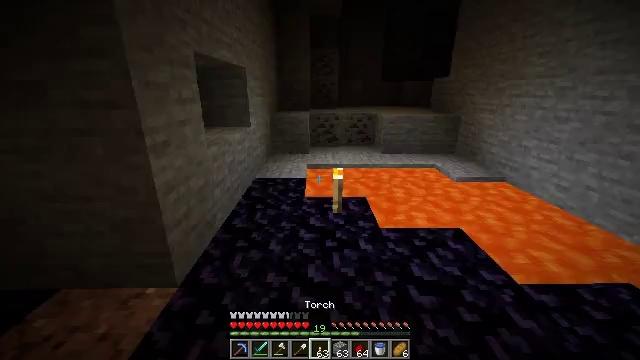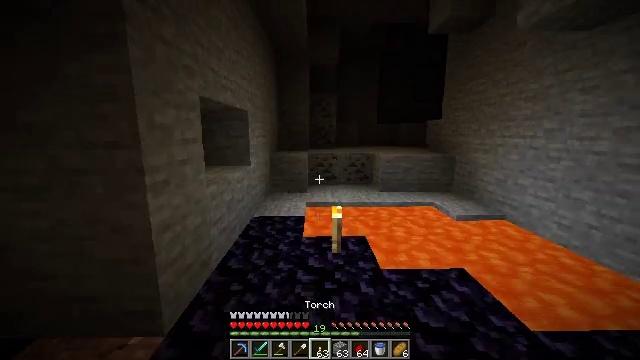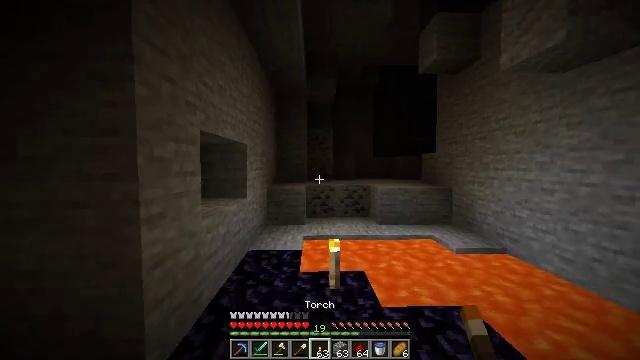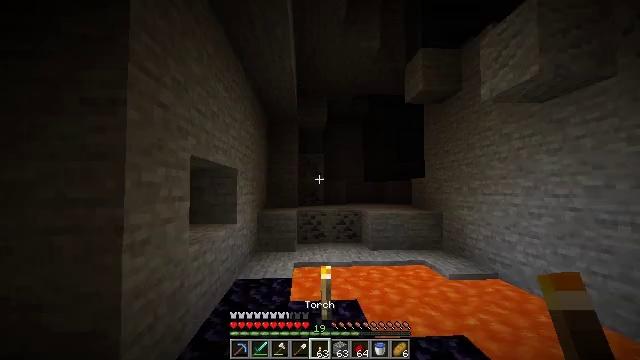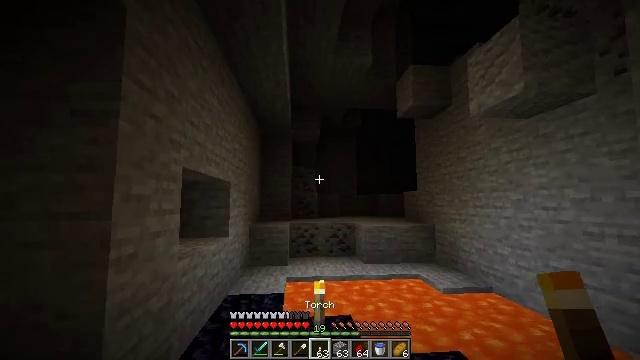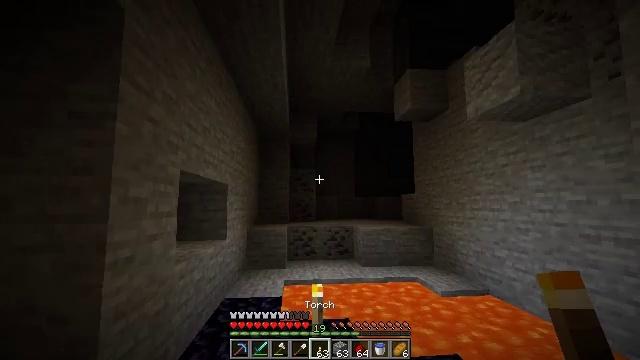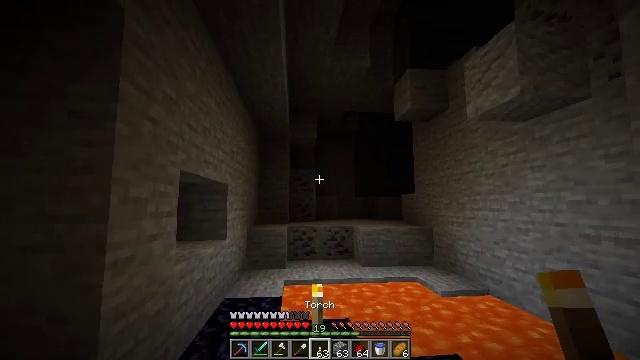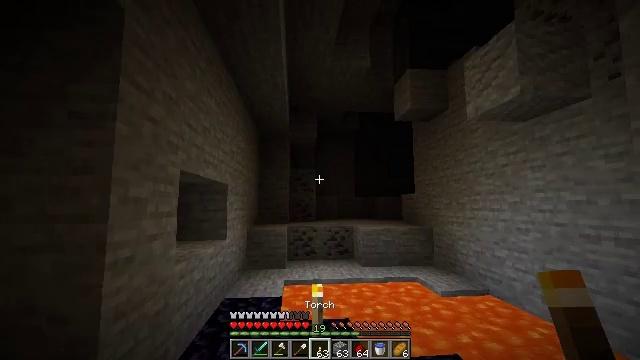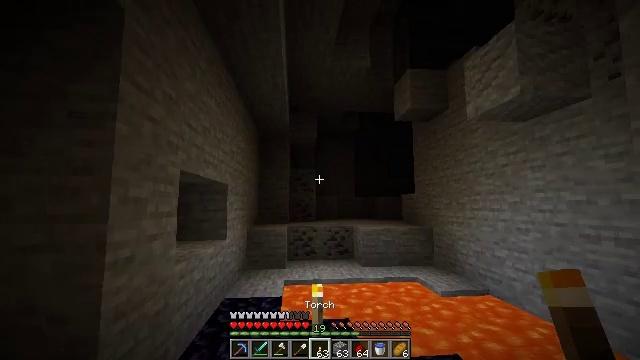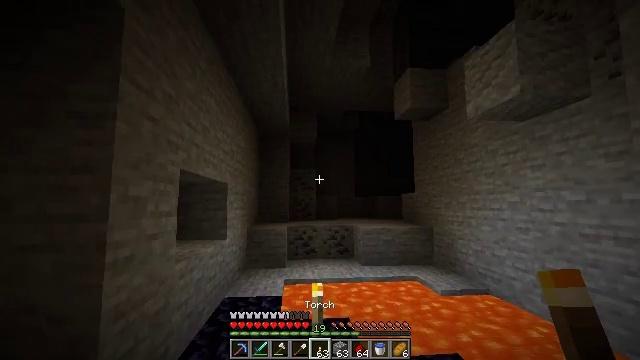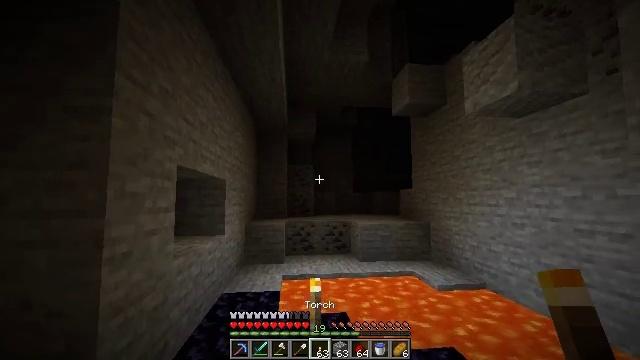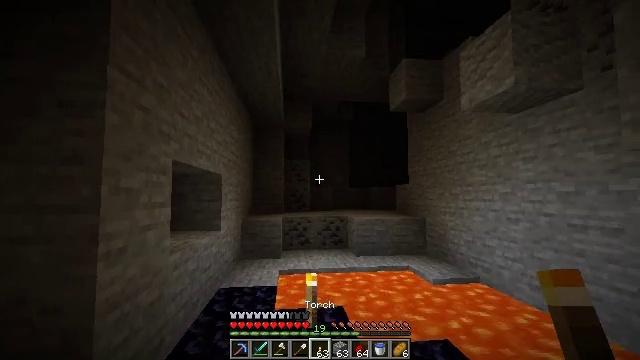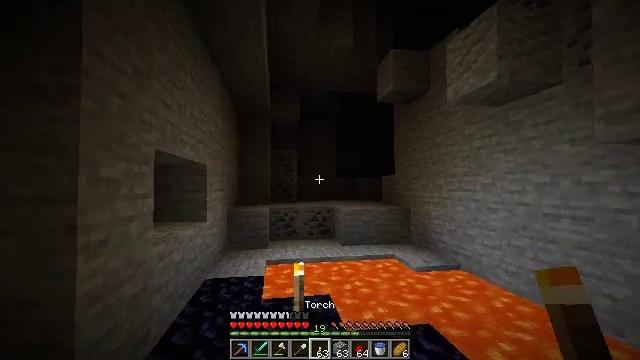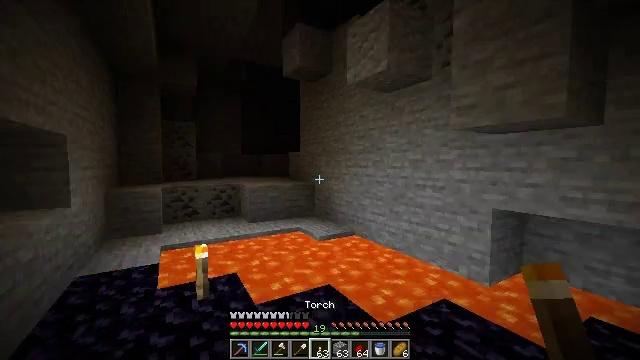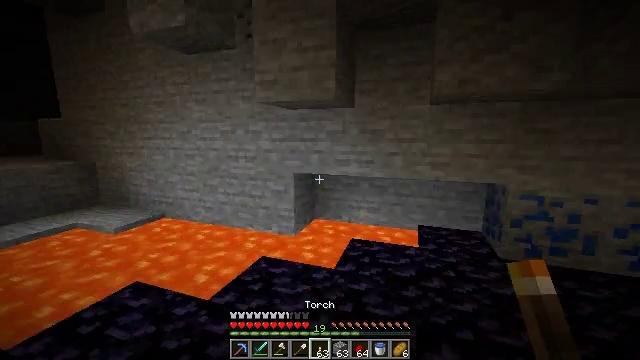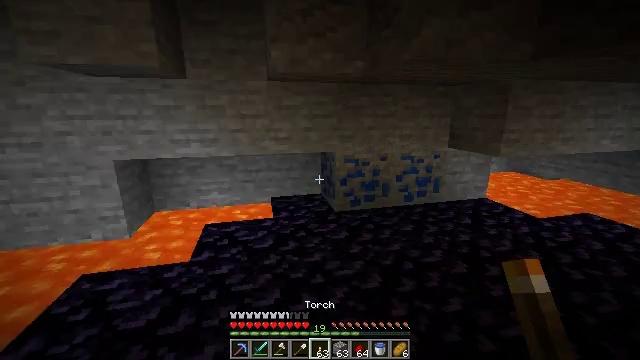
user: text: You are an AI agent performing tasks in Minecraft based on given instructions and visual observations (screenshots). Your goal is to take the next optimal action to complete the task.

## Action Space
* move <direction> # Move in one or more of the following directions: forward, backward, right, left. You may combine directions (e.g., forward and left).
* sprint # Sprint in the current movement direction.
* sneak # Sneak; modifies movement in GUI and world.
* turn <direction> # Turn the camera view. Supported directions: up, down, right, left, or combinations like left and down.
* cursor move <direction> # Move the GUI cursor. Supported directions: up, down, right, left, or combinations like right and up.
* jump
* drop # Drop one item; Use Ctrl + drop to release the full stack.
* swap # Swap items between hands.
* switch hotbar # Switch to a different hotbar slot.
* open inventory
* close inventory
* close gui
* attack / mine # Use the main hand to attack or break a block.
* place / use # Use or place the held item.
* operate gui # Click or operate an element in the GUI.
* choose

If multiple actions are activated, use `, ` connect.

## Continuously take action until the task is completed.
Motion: motion action
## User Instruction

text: Break lapis ore with a pickaxe.
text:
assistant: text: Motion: turn up
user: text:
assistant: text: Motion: turn up
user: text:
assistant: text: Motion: turn right and up
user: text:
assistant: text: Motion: turn right and up
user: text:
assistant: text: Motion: no_op
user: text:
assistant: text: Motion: no_op
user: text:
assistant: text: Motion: no_op
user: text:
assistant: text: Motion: no_op
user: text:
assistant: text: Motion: no_op
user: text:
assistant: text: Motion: no_op
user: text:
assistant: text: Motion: turn down
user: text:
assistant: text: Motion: turn right and down
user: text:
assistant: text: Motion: turn right and down
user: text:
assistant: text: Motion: turn right and down
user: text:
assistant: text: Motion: turn right and down
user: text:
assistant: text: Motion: turn right and down
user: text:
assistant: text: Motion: turn right and down
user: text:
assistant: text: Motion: turn right
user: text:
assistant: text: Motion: no_op
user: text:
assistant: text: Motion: no_op
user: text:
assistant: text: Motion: no_op
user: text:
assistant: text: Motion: no_op
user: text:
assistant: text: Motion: no_op
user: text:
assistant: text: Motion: move forward, turn up
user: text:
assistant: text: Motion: move forward
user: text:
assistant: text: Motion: move forward
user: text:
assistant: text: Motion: move forward
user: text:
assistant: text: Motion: move forward
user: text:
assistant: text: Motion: turn down
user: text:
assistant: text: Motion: turn left and down